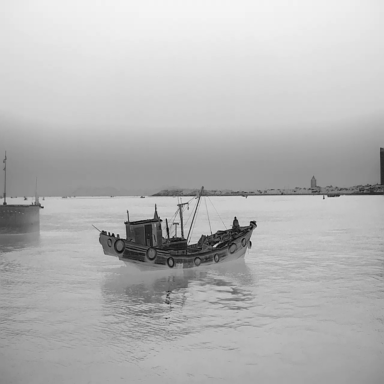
There are six objects shown in the infrared image, including four bulk_carriers, a container_ship, and a sailboat.